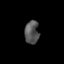
Tissue: lung
Cell type: Epithelial cells
Senescence score: 0.1597
Nuclear area (px): 320
Mean DAPI intensity: 85.606